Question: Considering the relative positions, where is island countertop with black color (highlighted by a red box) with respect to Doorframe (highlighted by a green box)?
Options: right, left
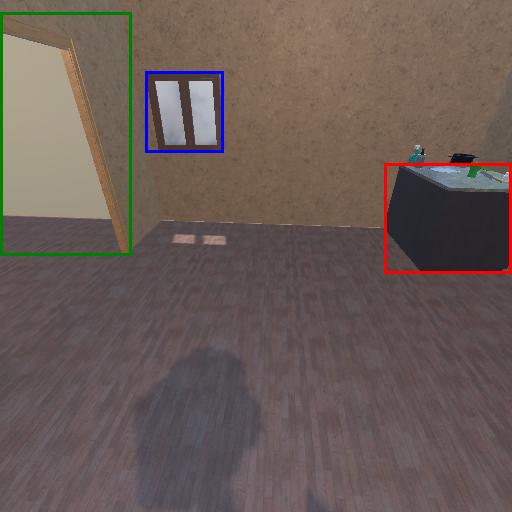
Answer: right